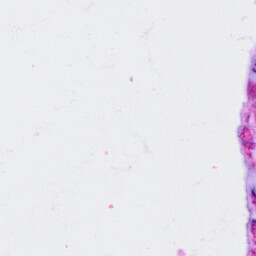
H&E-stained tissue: Ovarian